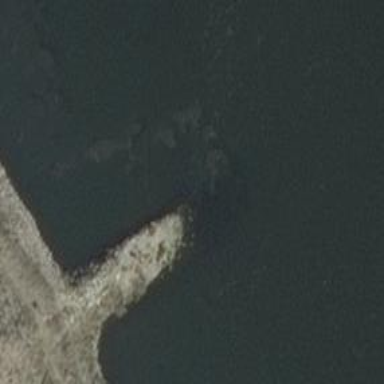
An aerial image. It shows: Breakwater structure.